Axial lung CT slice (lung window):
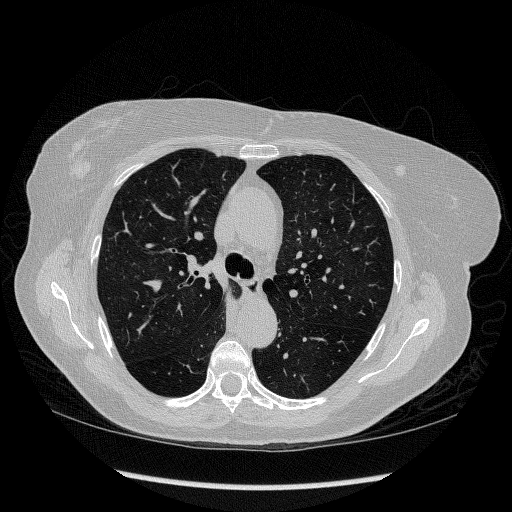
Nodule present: no